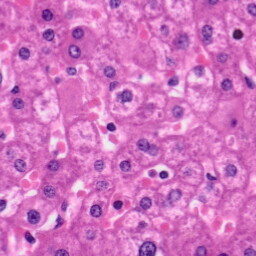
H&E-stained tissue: Liver